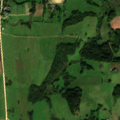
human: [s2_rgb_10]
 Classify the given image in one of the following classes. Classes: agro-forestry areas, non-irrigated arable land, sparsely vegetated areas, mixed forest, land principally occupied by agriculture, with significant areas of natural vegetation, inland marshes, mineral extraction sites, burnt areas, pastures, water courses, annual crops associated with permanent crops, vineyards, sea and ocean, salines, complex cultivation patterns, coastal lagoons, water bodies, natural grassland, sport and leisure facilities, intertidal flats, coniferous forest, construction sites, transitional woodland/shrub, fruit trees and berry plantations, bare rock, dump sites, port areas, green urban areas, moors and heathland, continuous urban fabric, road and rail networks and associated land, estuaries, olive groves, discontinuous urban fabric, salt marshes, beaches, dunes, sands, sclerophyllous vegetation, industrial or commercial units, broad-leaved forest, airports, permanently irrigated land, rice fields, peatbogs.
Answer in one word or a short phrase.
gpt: non-irrigated arable land, pastures, complex cultivation patterns, land principally occupied by agriculture, with significant areas of natural vegetation